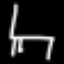
Label: chair